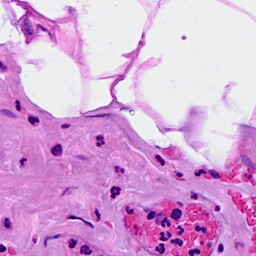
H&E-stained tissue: Breast